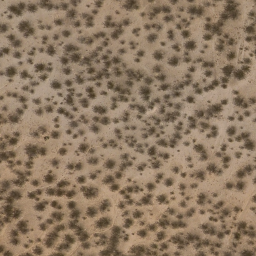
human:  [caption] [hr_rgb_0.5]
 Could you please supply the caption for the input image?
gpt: Lots of plants scattered on the ground. .

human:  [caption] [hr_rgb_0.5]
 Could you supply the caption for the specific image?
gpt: There are some grey plants scattered on the ground .

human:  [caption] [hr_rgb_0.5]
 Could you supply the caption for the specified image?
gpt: Lots of plants scattered in the loess ground. .

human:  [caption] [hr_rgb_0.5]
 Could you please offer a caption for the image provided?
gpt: This is a chaparral .

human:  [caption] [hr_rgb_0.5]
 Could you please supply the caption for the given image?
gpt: Some grey plants are scattered in the loess ground .